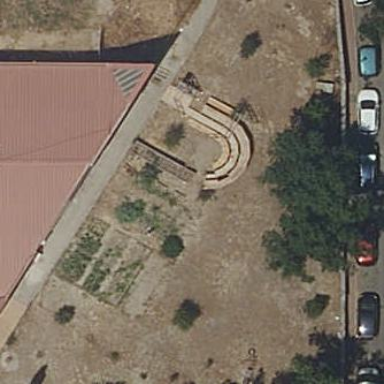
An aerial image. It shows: Garden that is leisure land.